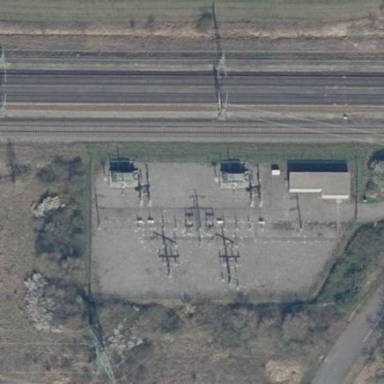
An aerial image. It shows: Outdoor power substation dedicated to traction. It is enclosed by fence.